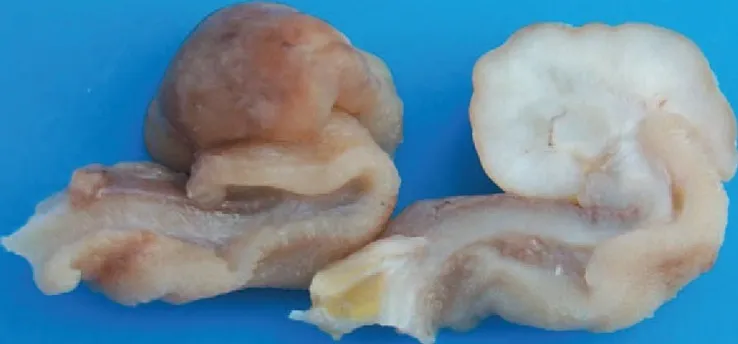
Cross-section of perivascular epithelioid cell tumor arising in the terminal ileum (case 2).
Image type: pathology (fish)